Question: I am reading some text about the C language at the url <URL>. In the section "Segmentation", it says:
"One logical technique for managing the addressing of a large number of bytes is segmentation. Segmentation distinguishes certain regions of memory from other regions. For example, an operating system stores program information in dedicated segments. "

I do not quite get it.
For example, if I have the following program:
'''
#include <stdio.h>
#include <stdlib.h>
int main(int argc, char *argv[])
{
int x = 4;
int y = 5;
printf("%d
", x+y);
system("PAUSE");
return 0;
}
'''
So, what is stored in Segment Code, what in Segment Data, and what in Stack? Please.
Thanks a lot
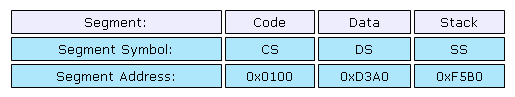
Answer: The stack is your local variables (such as x and y). The code segment is for the binary code that is actually executed. Finally, the data segment is for values that your program uses (such as the PAUSE string there).